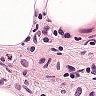
Metastatic tissue present: yes